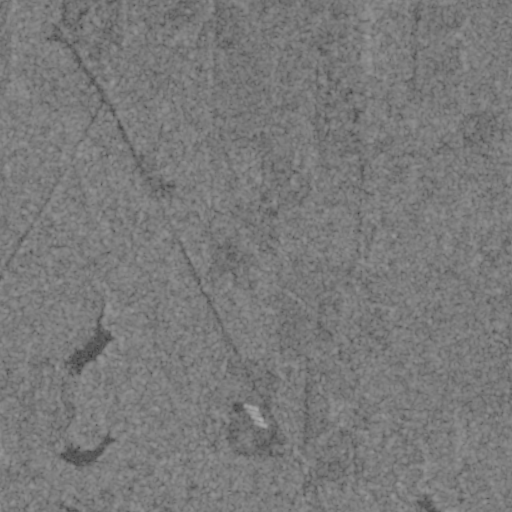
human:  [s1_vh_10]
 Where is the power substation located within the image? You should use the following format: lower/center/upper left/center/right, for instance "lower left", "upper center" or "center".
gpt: The power substation is located in the upper left of the image.
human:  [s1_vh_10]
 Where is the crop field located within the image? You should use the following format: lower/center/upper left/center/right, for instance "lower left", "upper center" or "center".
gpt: There is no crop field in the image.

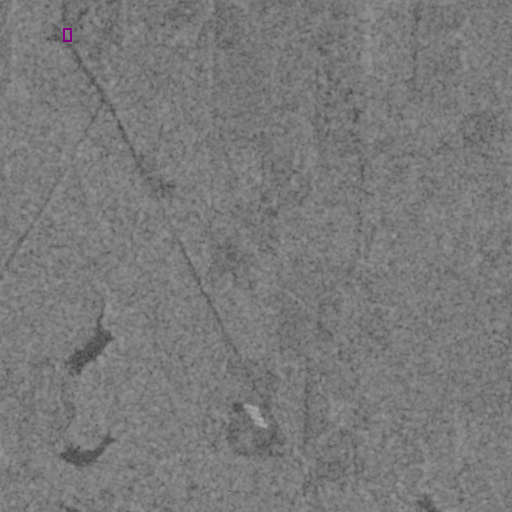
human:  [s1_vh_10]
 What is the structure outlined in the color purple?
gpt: The structure outlined in purple is a power substation.
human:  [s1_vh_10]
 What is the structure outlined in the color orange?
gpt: There is no orange outline.